Question: Traditionally, the standard and portable way to avoid multiple header inclusions in C++ was/is to use the '#ifndef - #define - #endif'pre-compiler directives scheme also called <URL>.
'''
#ifndef MY_HEADER_HPP
#define MY_HEADER_HPP
...
#endif
'''
In most implementations/compilers (see picture below) however, there's a more "elegant" alternative that serves the same purpose as the macro-guard scheme called <URL>. '#pragma once' has several advantages compared to the macro-guard scheme, including less code, avoidance of name clashes, and sometimes improved compile speed.

Doing some research, I realized that although '#pragma once' directive is supported by almost all known compilers, there's a turbidness on whether '#pragma once' directive is part of the C++11 standard or not.
## Questions:
- '#pragma once'- - '#pragma once'
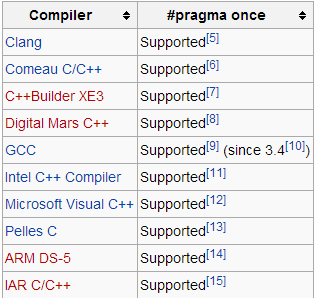
Answer: '#pragma once' is standard. It is a widespread (but not
universal) extension, which can be used
- -
It was considered for standardization, but rejected because it
cannot be implemented reliably. (The problems occur when you
have files accessible through several different remote mounts.)
It's fairly easy to ensure that there are no include guard
conflicts within a single development. For libraries, which may
be used by many different developments, the obvious solution is
to generate a lot of random characters for the include guard
when you create it. (A good editor can be set up to do this for
you whenever you open a new header.) But even without this,
I've yet to encounter any problems with conflicts between
libraries.